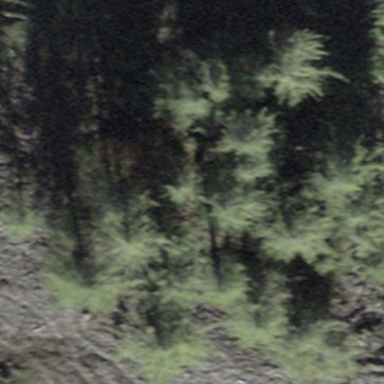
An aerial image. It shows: Forest area.